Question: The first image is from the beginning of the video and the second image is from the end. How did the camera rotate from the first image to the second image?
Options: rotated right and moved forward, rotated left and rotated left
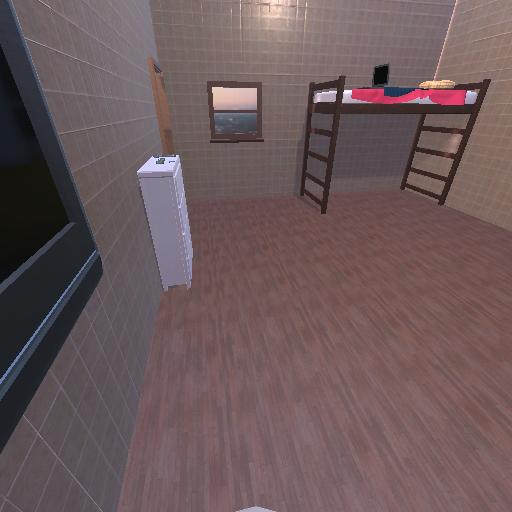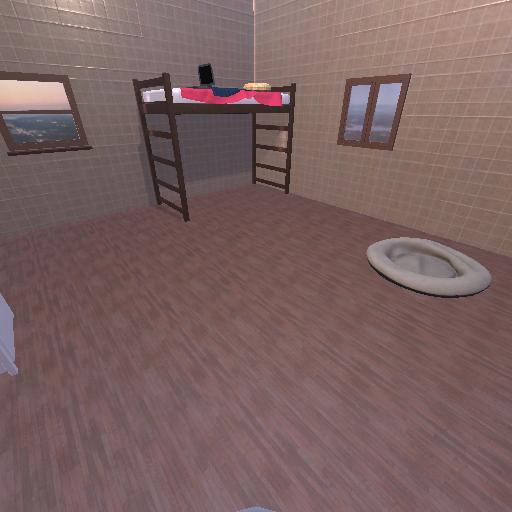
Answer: rotated right and moved forward